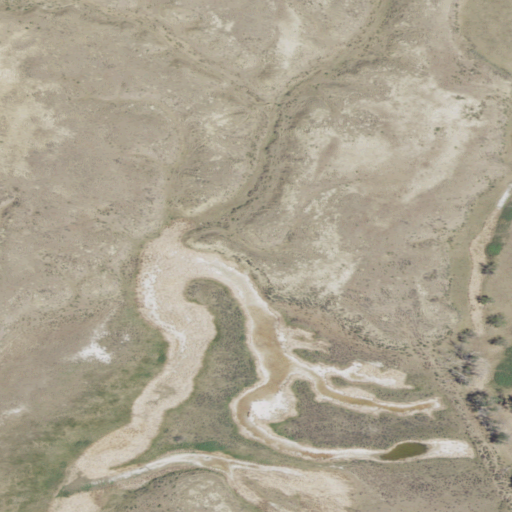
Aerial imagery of valley in Montana named Devils Canyon containing grassland, shrub, and herbaceous wetlands